Question: I would like to know how I could add a bar that would contain something like a crumb trail you get on websites. kinda like this (where the info bar would be the Navigation bar, the bar with would be my sub bar and the calendar would be a tableview).

Okat so I hope this is still making sense. But this is pretty much what I would like to do... I am woundering the best way to do it?
would I just change my uitableviewcontroller into a normal view (window) with a toolbar on it? then put the tableview inside the window and then just push that onto the nav stack? I'm not sure but hopefully someone here has a better idea than me and can help me out :)
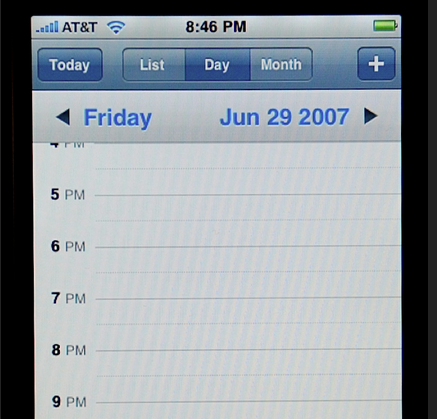
Answer: The UINavigationController has a toolbar that is disabled by default. Enable it with the following:
'''
- (void)setToolbarHidden:(BOOL)hidden animated:(BOOL)animated
'''
Then you could add UIToolbarButtons and adjust its frame as needed.
But I recommend keeping the toolbar at the bottom for proper usability. People don't like accidentally hitting things they didn't mean to because the placement of buttons are too close.